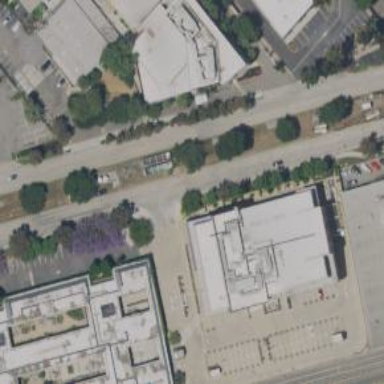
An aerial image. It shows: Commercial building.